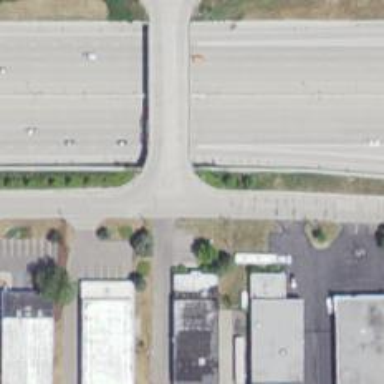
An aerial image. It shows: Secondary link road.